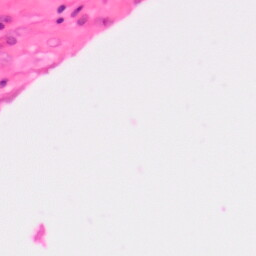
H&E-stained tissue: Colon